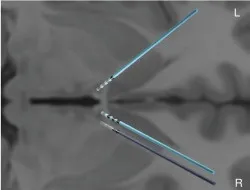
Improved OCD and depression outcomes from tractography-informed DBS repositioning. (A) axial view of the original (light blue) and repositioned DBS leads (dark blue).
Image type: radiology (tractography)